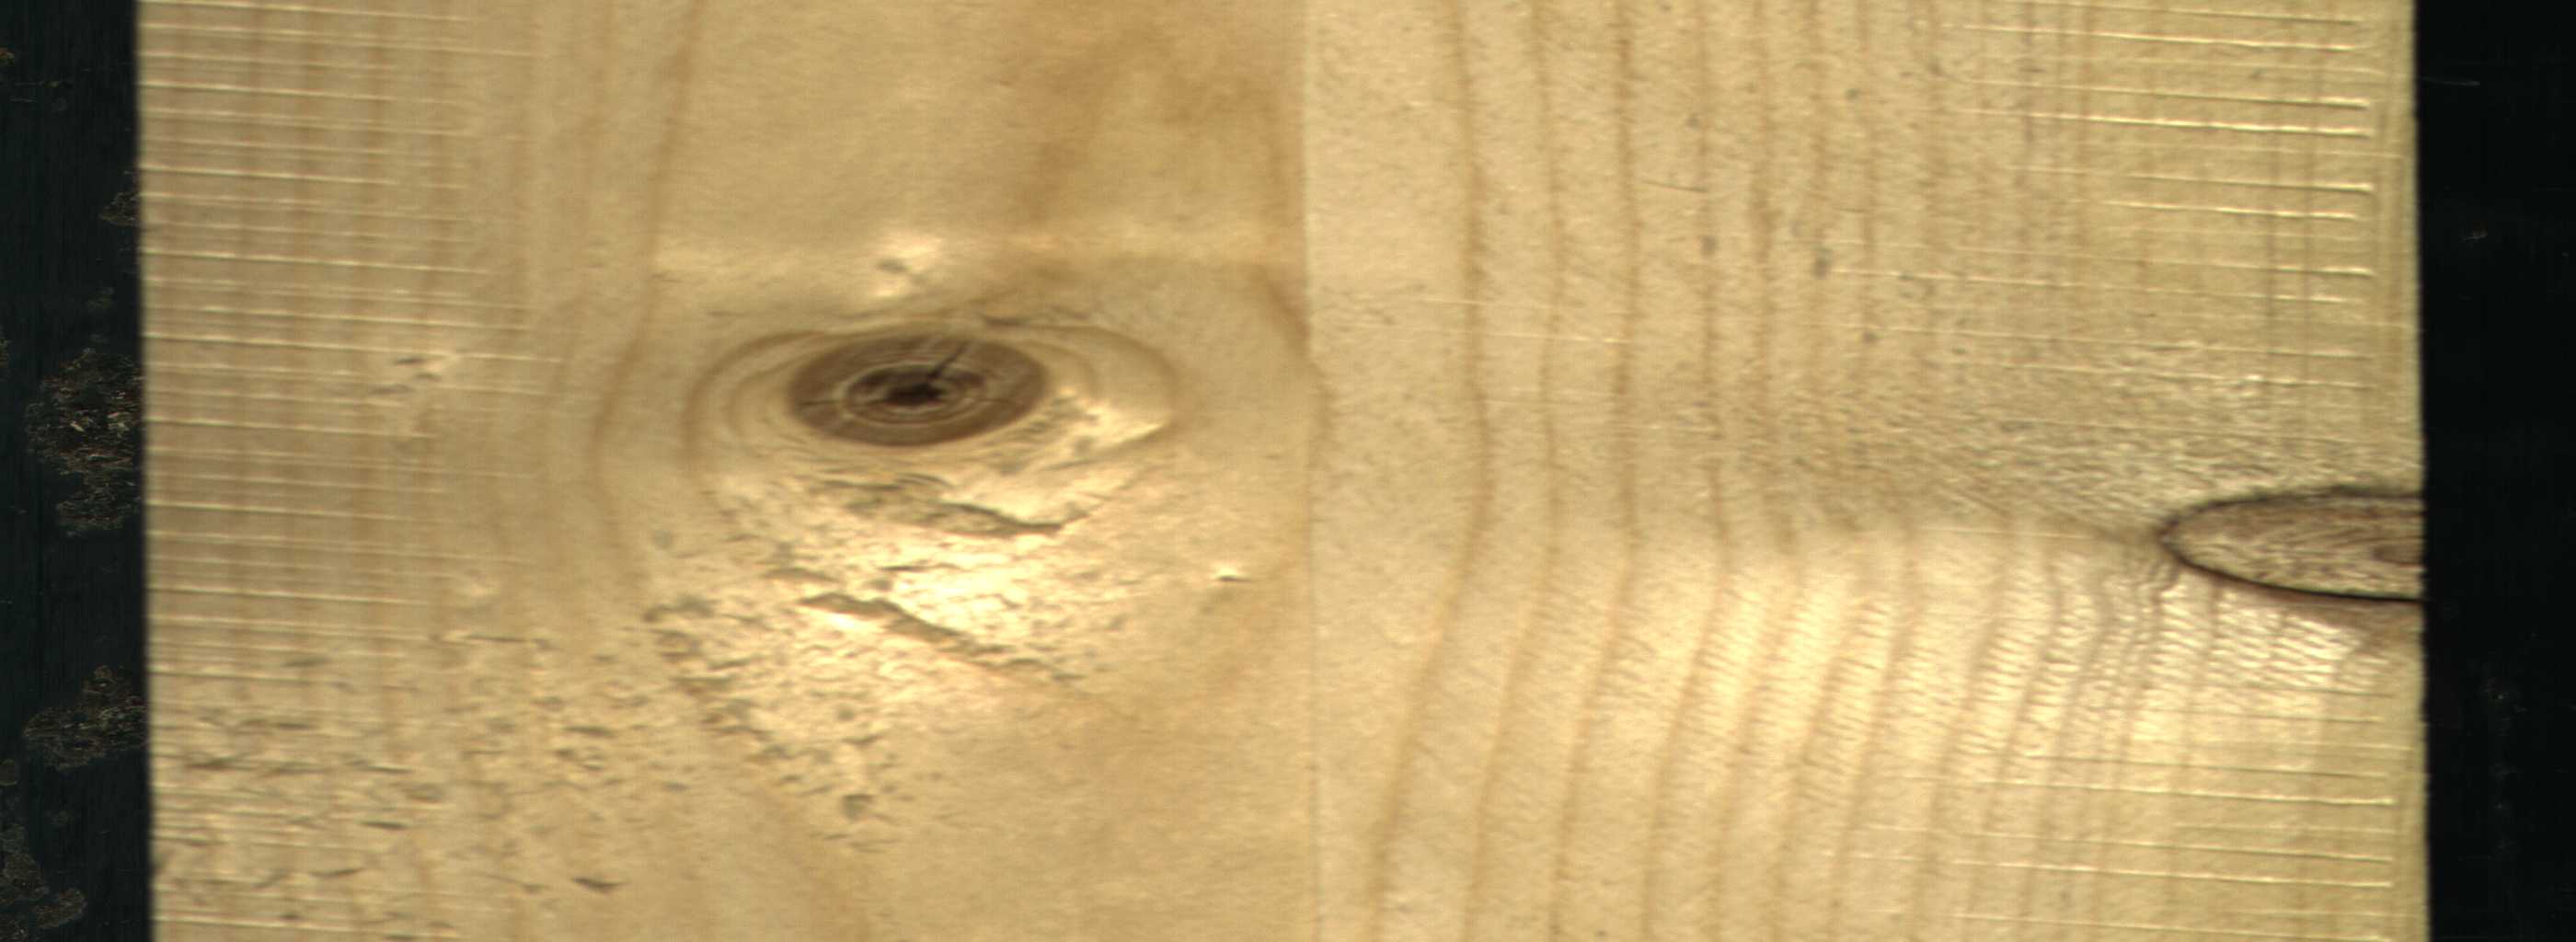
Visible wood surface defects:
knot_with_crack
Dead_Knot